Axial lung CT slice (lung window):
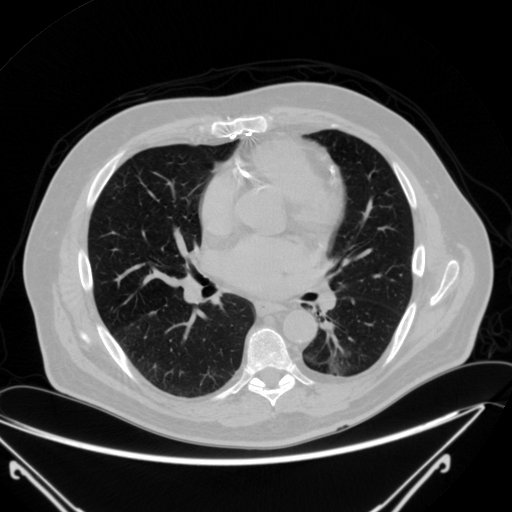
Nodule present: yes
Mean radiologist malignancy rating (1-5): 2.5